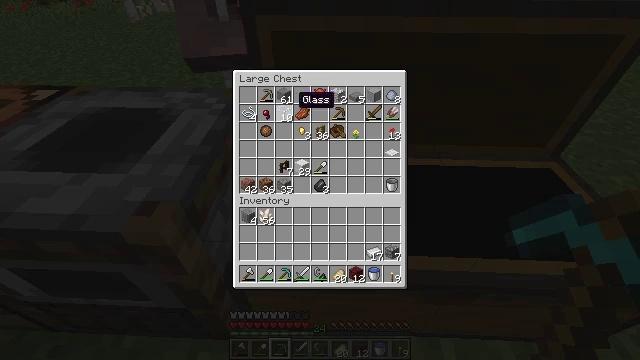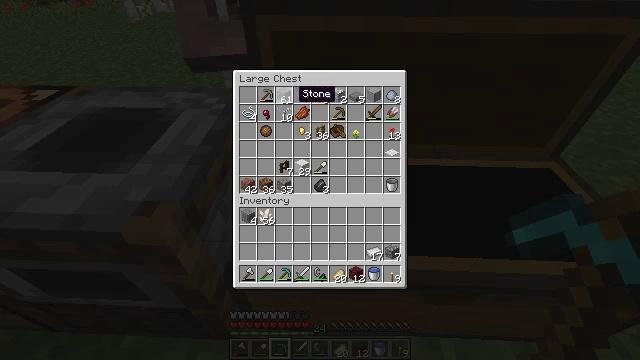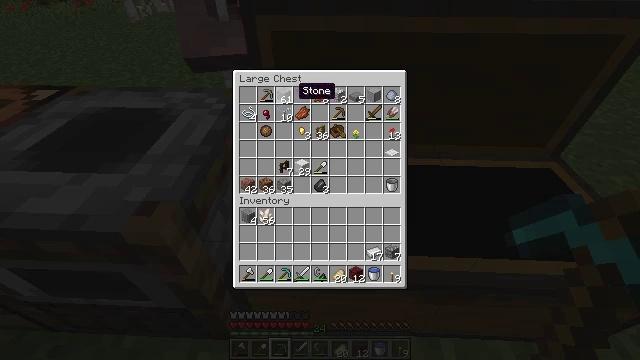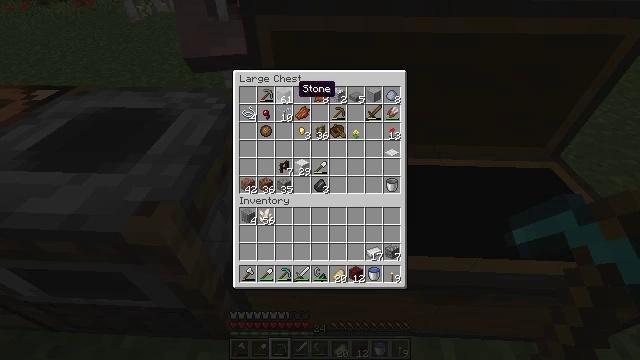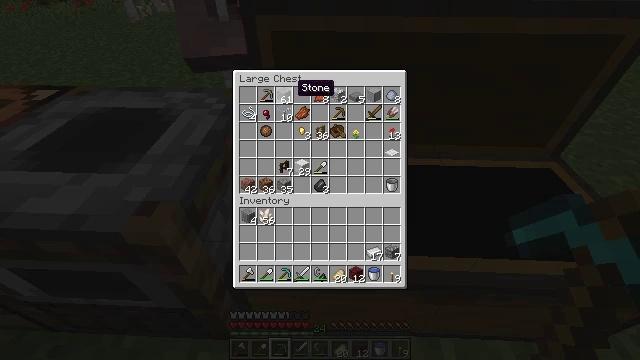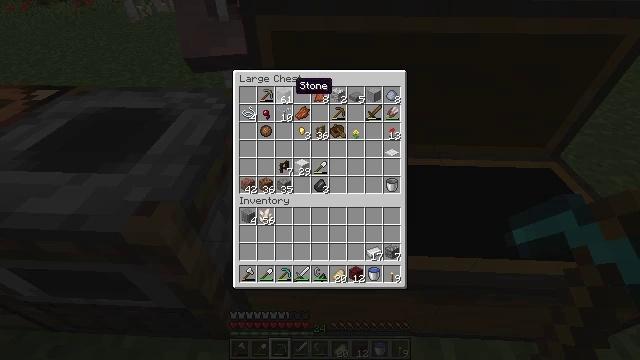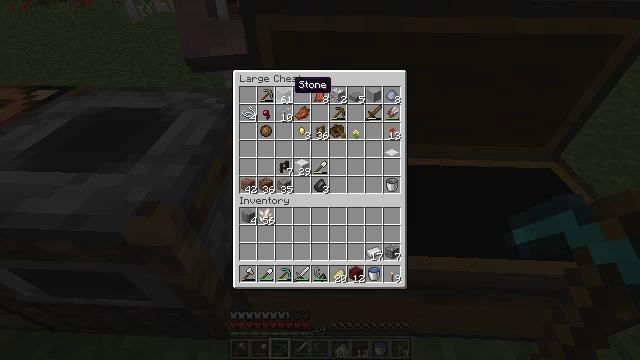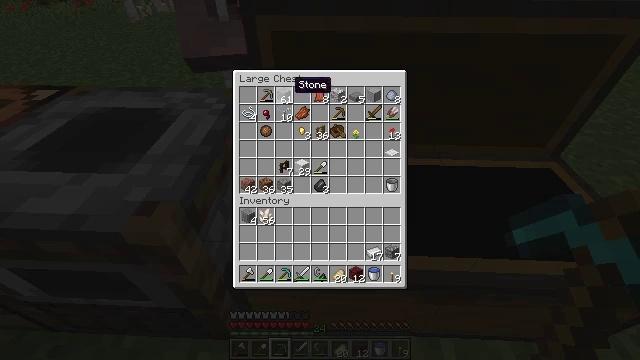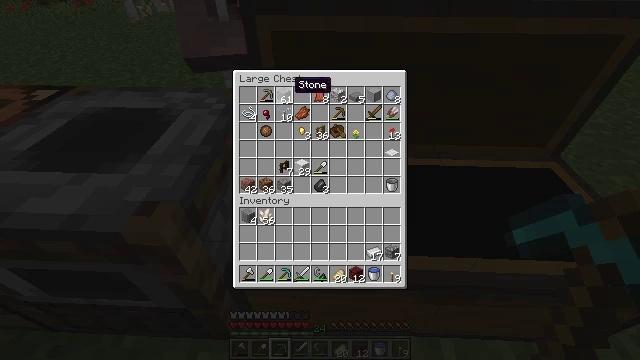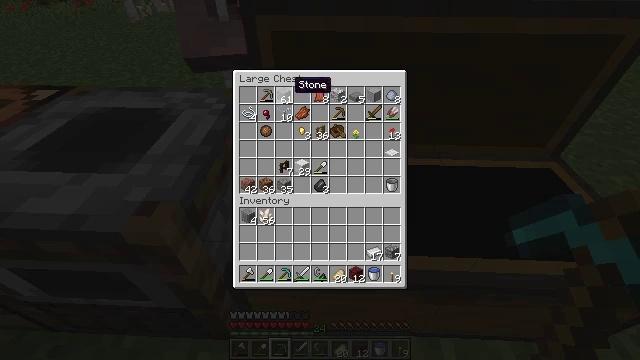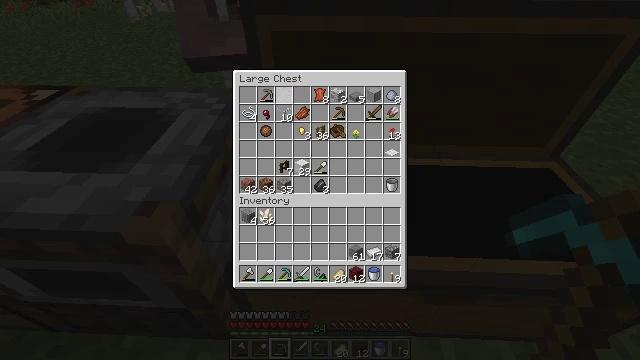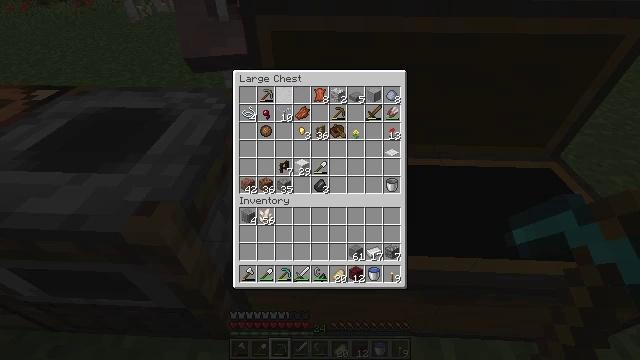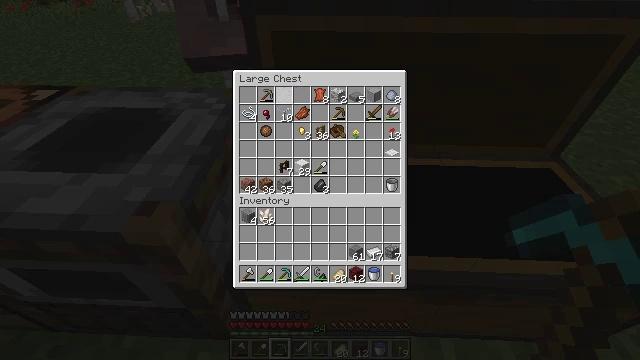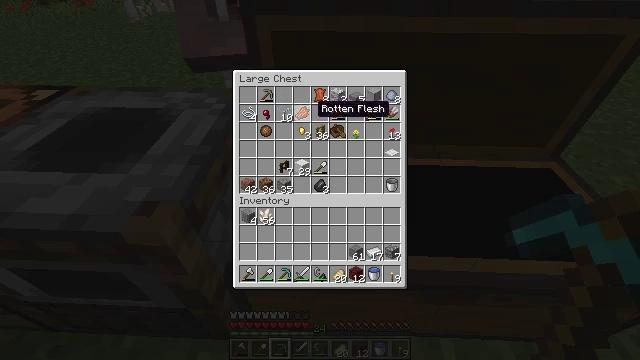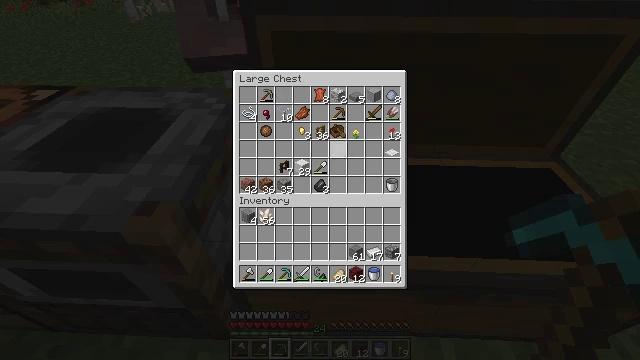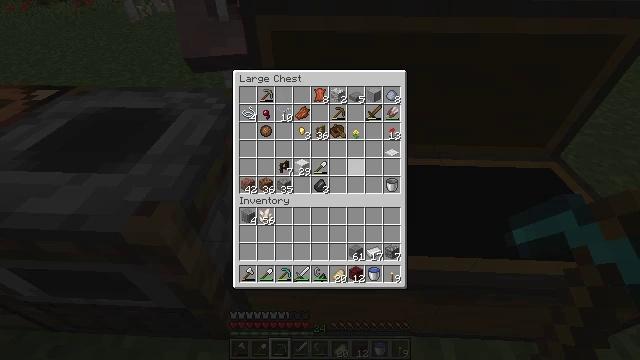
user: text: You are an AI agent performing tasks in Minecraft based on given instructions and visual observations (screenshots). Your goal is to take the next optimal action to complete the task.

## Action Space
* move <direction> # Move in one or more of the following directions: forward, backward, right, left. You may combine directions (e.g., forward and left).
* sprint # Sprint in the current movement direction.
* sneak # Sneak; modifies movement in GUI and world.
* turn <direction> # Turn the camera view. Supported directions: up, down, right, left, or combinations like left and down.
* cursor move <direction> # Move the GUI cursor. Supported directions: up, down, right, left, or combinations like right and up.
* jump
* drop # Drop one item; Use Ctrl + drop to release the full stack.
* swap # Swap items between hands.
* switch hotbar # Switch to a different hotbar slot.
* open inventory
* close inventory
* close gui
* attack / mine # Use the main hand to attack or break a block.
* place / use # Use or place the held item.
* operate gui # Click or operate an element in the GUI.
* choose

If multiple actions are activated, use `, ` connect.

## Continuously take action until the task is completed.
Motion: motion action
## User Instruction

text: Use the crafting table to make stone stairs.
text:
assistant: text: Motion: sneak
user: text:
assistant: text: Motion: sneak
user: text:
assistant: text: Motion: sneak
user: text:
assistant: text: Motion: sneak
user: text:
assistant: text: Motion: sneak
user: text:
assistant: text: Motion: sneak
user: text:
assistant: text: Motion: sneak
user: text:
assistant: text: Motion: sneak
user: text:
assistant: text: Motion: sneak
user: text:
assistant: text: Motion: sneak, attack / mine
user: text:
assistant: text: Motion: sneak, attack / mine
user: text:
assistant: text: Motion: sneak
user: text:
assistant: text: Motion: sneak, turn right and down
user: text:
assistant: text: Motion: sneak, turn right and down
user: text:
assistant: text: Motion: sneak, turn right and down
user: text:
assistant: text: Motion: no_op
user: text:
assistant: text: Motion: no_op
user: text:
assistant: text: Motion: no_op
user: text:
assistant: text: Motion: no_op
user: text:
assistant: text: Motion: no_op
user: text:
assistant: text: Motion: no_op
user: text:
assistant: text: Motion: no_op
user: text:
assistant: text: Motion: no_op
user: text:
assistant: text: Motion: no_op
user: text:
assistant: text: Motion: no_op
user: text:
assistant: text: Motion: no_op
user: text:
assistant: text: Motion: no_op
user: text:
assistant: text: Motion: no_op
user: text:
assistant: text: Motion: no_op
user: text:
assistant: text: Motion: no_op